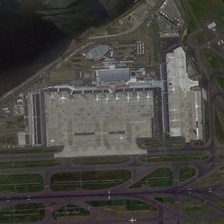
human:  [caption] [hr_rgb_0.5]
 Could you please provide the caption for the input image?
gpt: some planes are in an airport near a river .

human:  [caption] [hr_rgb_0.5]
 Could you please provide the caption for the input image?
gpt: some planes are in an airport near a river .

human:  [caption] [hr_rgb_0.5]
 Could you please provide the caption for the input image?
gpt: some planes are in an airport near a river .

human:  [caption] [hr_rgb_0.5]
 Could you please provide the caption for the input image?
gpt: some planes are in an airport near a river .

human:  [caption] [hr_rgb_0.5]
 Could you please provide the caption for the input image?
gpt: some planes are in an airport near a river .